Question: I'm wondering if it's possible to change the color of the ScrollView.
I'm not referring to the background color or the edges.
I attached a print screen of the bar I'm referring. For me, it's kind of transparnt.
Here's how I defined it in the xml:
'''
<ScrollView
android:layout_width="wrap_content"
android:layout_height="wrap_content"
android:fadeScrollbars="false"
android:layout_toLeftOf="@+id/personalscores_BackButton"
android:layout_marginRight="0dp" >
'''

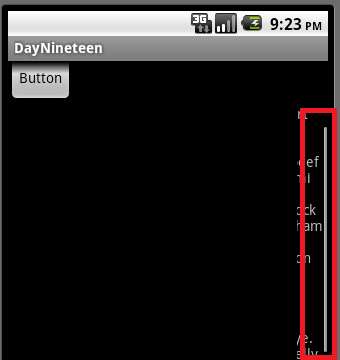
Answer: Create a scroll bar in drawable(scrollbar.xml) using this
'''
<shape android:shape="rectangle"
xmlns:android="http://schemas.android.com/apk/res/android">
<gradient
android:angle="45"
android:centerColor="#65FF8215"
android:endColor="#87FD2125"
android:startColor="#65FF8215" />
<corners android:radius="20dp" />
</shape>
'''
and add this scroll bar like 'android:scrollbarThumbVertical="@drawable/scrollbar"' to your ListView
put the following attribute to your layout
'''
android:scrollbarThumbVertical="@android:color/white"
'''
create a image and put it in drawable. then add the following property to your layout
'''
android:scrollbarThumbVertical="@drawable/scroll_bar_vertical"
'''